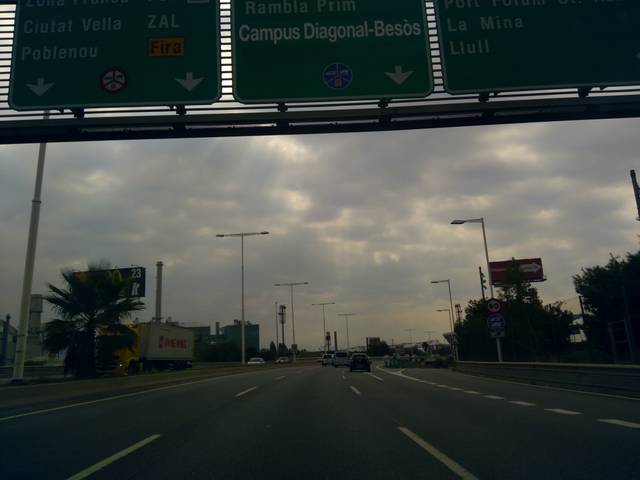
Region: Spain
Coordinates: 41.42, 2.224